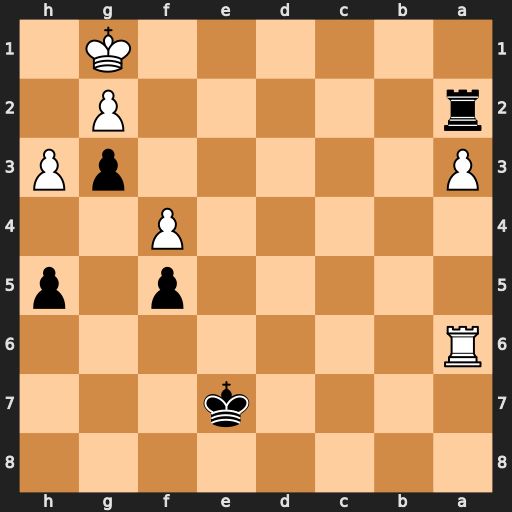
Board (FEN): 8/4k3/R7/5p1p/5P2/P5pP/r5P1/6K1
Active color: b
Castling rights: -
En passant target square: -
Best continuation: Ra1#